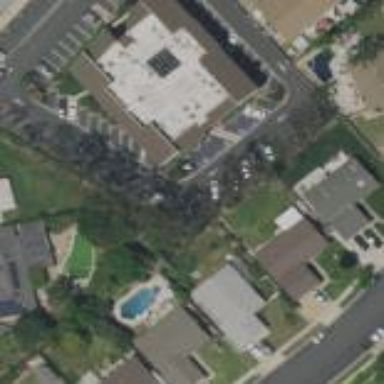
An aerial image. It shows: Commercial building.